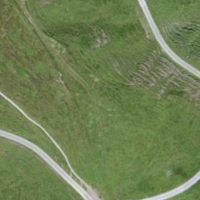
EUNIS habitat code: 23
Species observed at this site:
Parnassia palustris